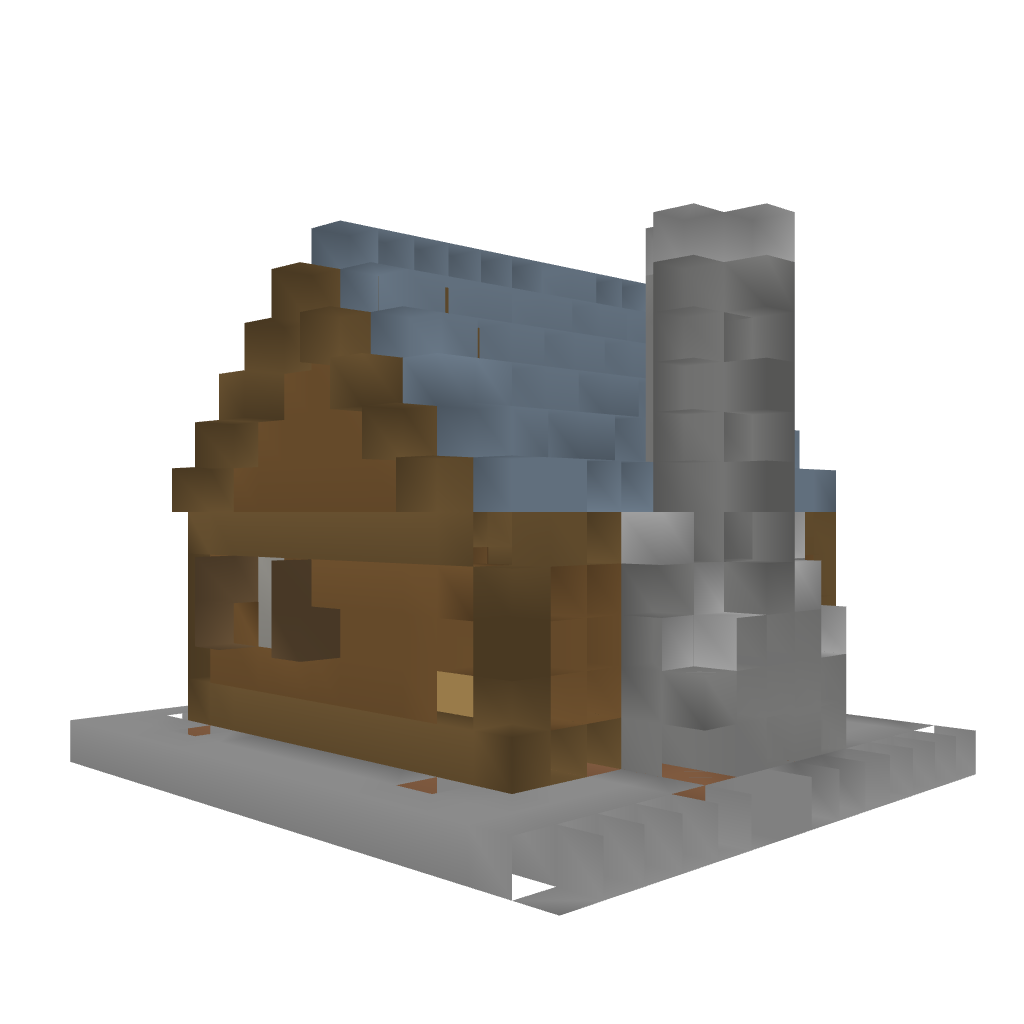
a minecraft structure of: Small Cabin House